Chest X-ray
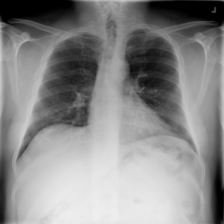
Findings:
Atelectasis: negative
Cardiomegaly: negative
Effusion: negative
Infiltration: negative
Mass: negative
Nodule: negative
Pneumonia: negative
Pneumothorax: negative
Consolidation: negative
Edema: negative
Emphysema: negative
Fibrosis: negative
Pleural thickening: negative
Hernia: negative